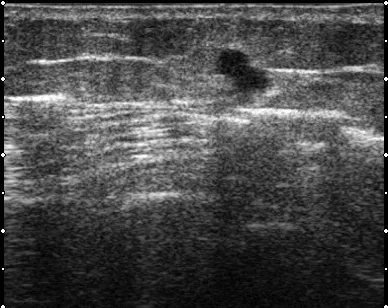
Intraoperative ultrasound showing an 8 mm hypoechoic lesion identified within the subcutaneous tissues of an area of generally increase 18F-FDG activity within the anterior lower one-third of the left thigh region.
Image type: radiology (ultrasound)